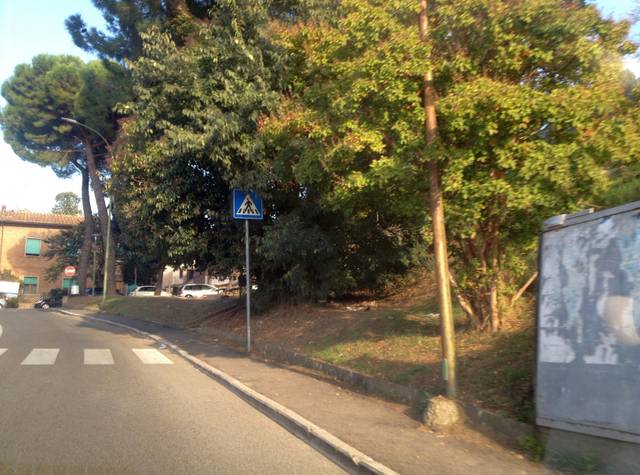
Region: Italy
Coordinates: 43.329, 11.319